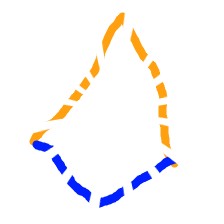
Shape: kite